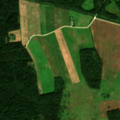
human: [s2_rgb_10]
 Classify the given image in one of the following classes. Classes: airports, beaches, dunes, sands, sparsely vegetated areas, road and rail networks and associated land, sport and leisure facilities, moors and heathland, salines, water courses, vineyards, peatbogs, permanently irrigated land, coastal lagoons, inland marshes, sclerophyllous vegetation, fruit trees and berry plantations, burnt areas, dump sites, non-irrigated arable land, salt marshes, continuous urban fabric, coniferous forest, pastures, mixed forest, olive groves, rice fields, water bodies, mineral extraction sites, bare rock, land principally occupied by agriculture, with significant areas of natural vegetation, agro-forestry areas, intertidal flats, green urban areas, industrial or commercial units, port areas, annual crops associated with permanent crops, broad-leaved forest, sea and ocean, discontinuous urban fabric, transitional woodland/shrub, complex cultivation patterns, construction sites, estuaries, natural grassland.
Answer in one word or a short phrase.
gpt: non-irrigated arable land, broad-leaved forest, coniferous forest, mixed forest, transitional woodland/shrub